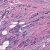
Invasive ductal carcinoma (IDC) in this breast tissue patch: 1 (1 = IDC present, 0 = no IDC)